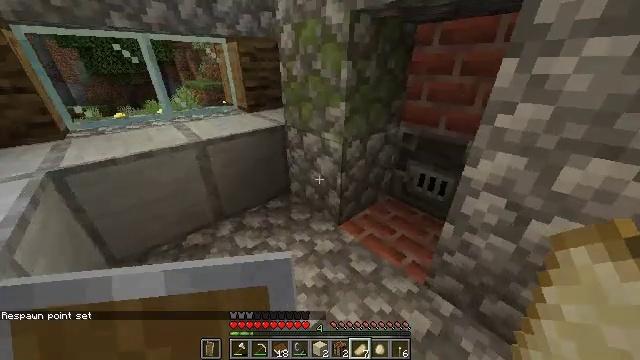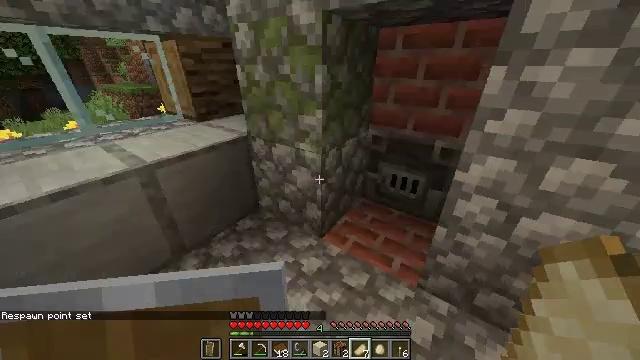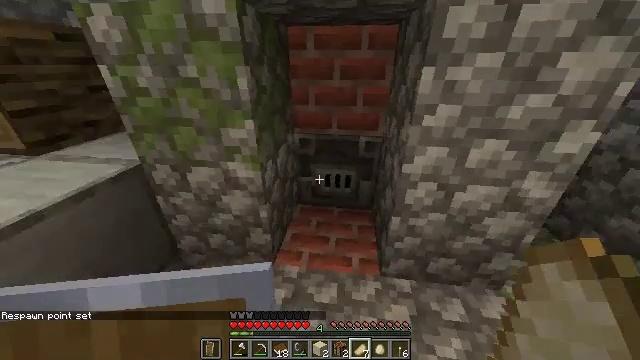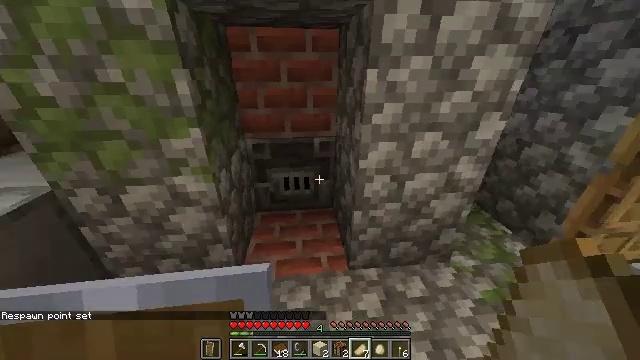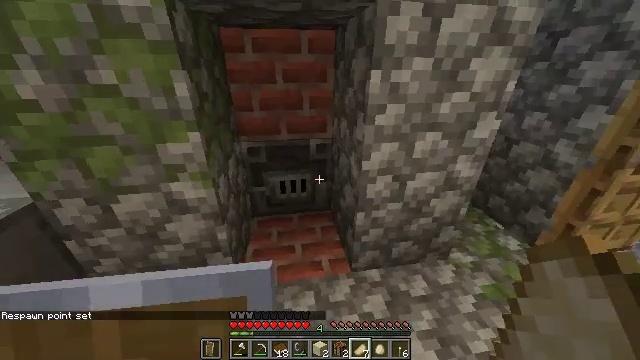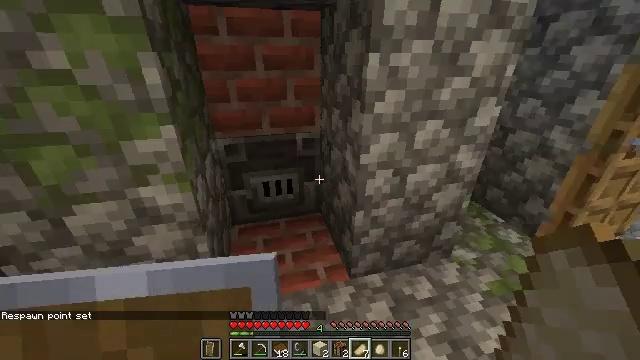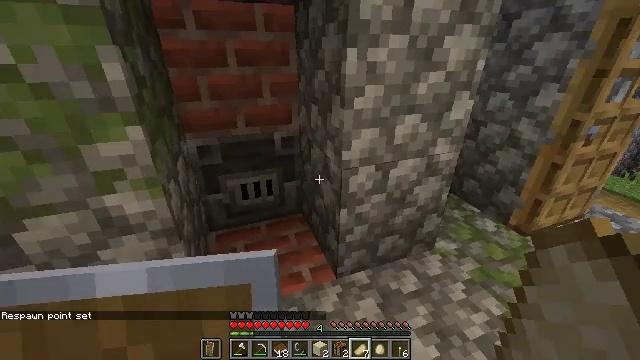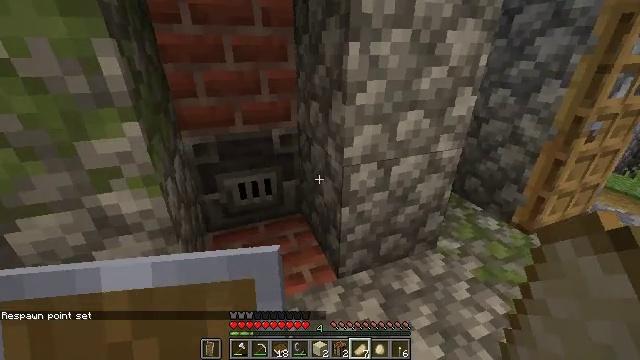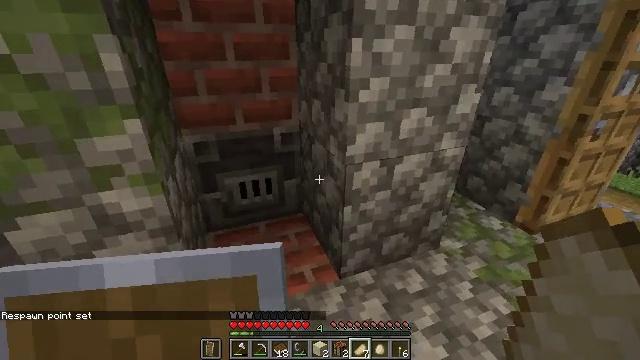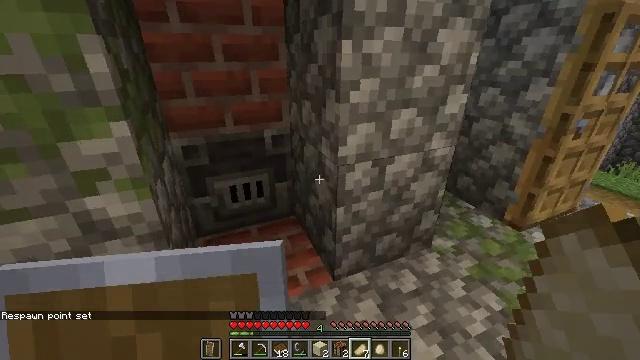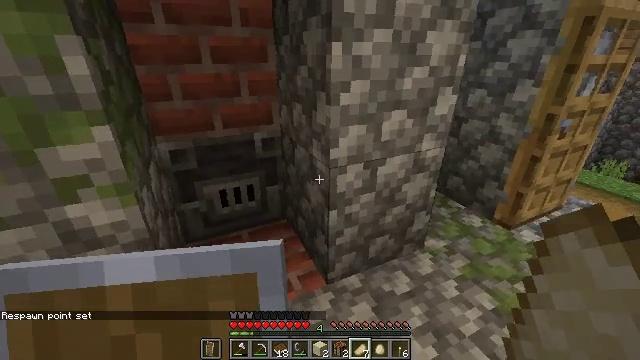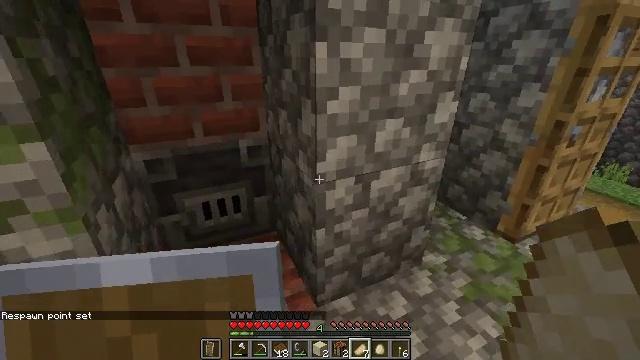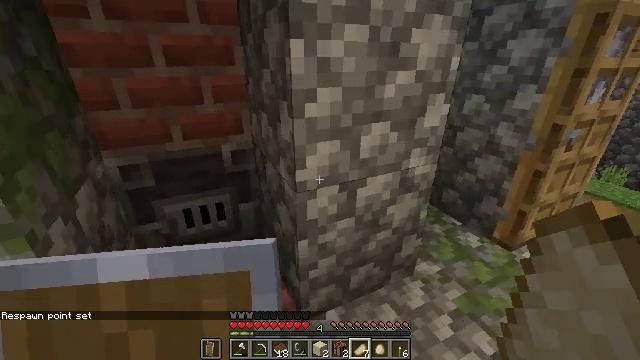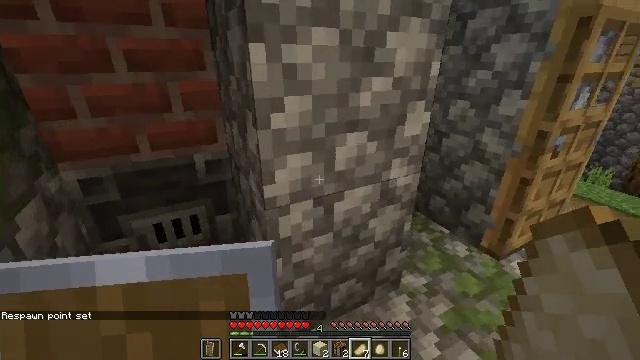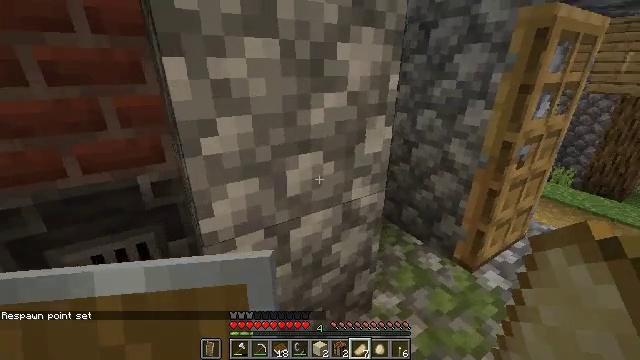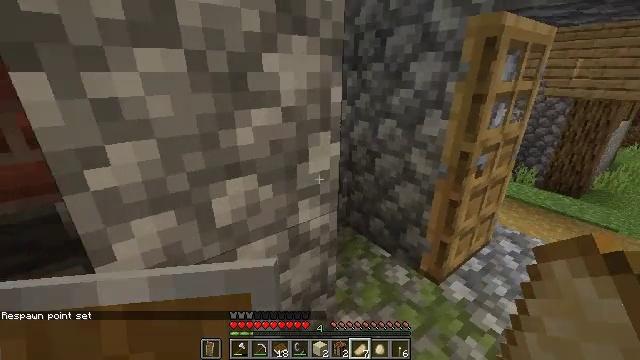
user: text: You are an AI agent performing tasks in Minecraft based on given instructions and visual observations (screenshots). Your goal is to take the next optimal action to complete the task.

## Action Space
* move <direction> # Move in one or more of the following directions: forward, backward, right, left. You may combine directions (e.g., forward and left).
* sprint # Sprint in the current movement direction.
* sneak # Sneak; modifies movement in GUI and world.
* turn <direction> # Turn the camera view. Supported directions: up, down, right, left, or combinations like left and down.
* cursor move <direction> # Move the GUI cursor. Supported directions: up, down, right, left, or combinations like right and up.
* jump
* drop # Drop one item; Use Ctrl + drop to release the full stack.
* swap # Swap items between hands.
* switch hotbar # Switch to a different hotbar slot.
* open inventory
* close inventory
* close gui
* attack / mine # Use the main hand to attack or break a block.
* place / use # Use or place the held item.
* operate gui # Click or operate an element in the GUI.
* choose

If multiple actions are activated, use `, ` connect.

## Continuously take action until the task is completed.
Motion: motion action
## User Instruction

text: Harvest the mature beetroots.
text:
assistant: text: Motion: move forward and move left, sprint, turn right
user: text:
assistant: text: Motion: move forward and move left, sprint, turn right
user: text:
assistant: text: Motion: turn right
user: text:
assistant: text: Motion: turn right
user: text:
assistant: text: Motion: turn right
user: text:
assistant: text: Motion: turn right
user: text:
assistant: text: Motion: no_op
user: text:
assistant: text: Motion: no_op
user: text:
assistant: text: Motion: turn right
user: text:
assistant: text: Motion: move forward, turn right
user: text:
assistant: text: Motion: move forward and move right
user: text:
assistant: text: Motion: move forward and move right
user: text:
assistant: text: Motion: move forward and move right, turn right
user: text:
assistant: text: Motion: move forward and move right, turn right and up
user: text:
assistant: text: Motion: move right, turn right and up
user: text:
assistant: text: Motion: move right
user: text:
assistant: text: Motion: move right
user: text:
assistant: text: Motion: move right
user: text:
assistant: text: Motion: move forward and move right
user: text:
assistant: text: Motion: move forward and move right
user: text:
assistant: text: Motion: move forward and move right
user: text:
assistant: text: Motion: move forward and move right
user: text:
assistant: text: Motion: move forward and move right
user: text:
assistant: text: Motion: move forward and move right, turn right
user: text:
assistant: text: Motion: move forward and move right, turn right and up
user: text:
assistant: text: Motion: move forward, sprint, turn right and up
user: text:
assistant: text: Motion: move forward, sprint, turn right
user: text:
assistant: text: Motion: move forward, sprint
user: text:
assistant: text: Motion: move forward, sprint
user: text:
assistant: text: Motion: move forward, sprint